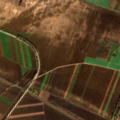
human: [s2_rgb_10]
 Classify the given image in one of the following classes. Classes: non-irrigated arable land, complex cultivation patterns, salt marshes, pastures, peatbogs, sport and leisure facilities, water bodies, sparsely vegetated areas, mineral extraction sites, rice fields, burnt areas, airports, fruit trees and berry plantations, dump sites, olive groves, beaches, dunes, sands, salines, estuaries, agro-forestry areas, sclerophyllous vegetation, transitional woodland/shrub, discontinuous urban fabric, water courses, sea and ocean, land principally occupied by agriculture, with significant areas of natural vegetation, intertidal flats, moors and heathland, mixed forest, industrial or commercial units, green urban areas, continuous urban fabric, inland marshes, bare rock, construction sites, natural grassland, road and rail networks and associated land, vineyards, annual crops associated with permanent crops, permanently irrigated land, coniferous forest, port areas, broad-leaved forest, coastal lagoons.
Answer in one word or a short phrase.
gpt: non-irrigated arable land